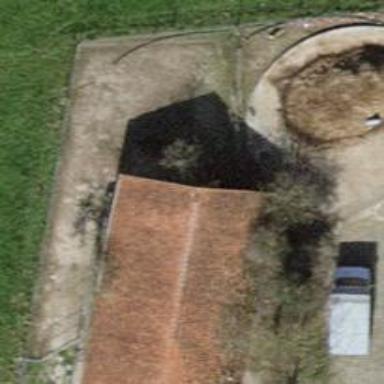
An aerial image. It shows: Gabled roof on farm auxiliary building.